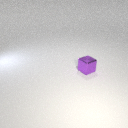
small purple metal cube